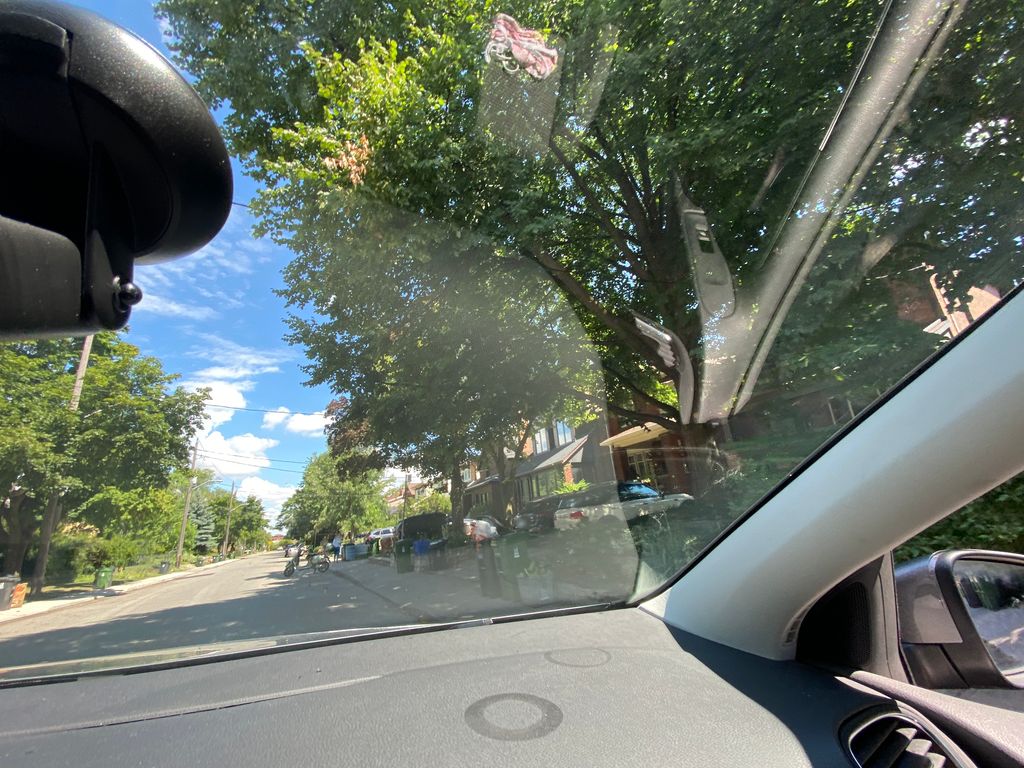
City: toronto